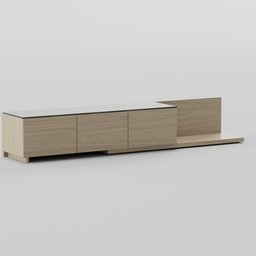
Label: furniture